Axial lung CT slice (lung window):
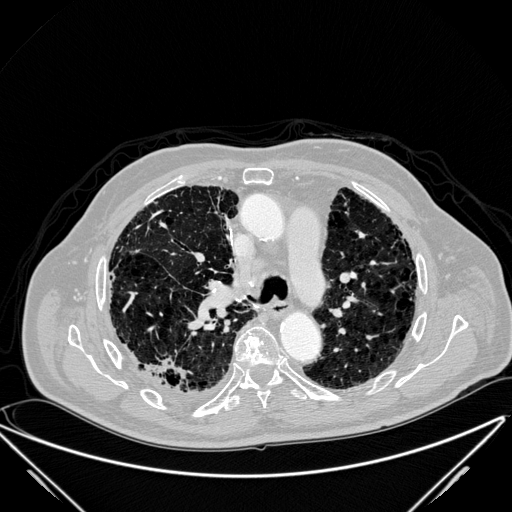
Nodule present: yes
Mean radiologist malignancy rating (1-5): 4.25